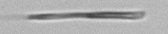
Label: fiber